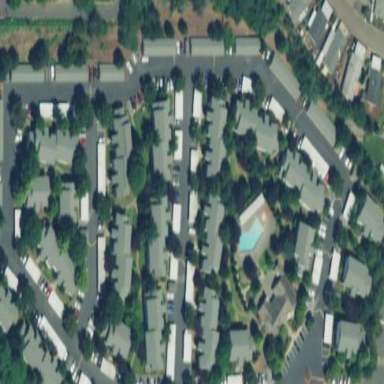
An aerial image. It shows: Residential area with apartments.